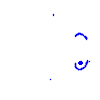
Particle: kaon